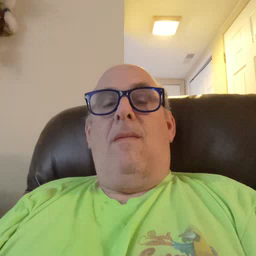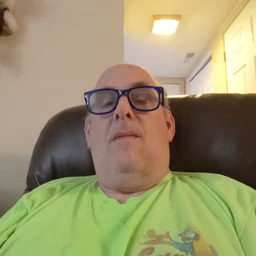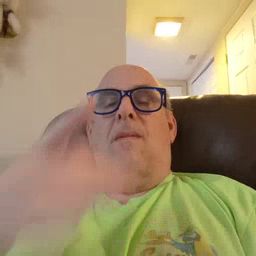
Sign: hot